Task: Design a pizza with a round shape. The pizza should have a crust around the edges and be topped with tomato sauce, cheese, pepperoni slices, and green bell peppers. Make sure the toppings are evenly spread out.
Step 31:
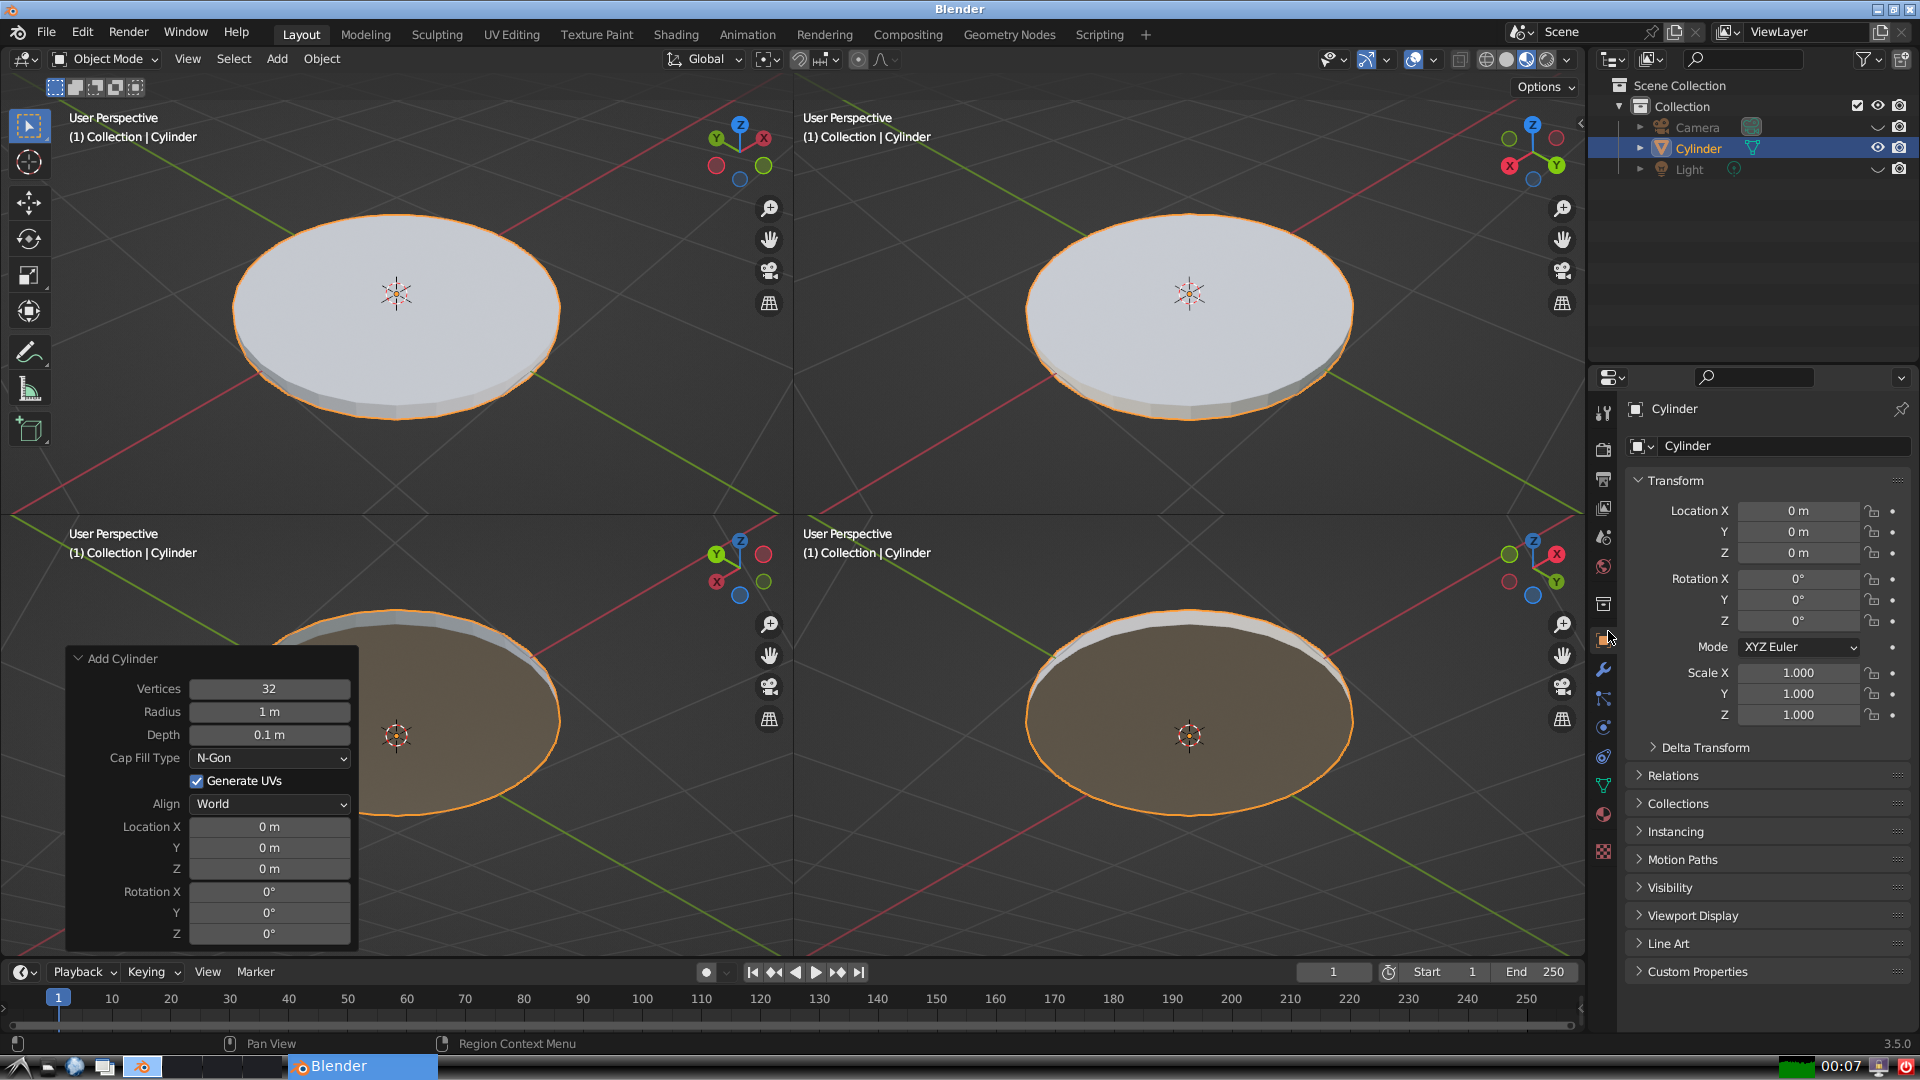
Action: {"mouse_move": [1732, 445]}